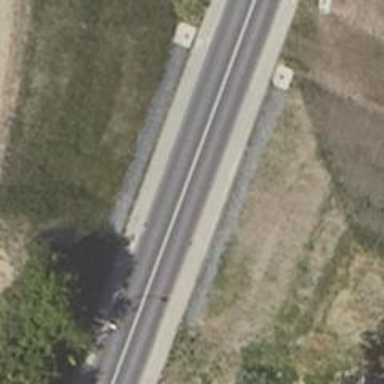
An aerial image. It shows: Footway tunnel.